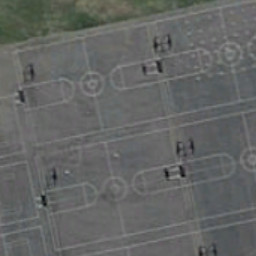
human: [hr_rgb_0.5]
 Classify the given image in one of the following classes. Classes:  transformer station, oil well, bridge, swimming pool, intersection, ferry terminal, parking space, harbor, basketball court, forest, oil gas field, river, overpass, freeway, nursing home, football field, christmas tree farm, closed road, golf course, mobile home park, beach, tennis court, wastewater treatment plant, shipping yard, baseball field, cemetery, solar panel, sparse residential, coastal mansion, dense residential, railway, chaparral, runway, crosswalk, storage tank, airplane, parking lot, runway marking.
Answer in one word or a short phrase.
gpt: basketball court